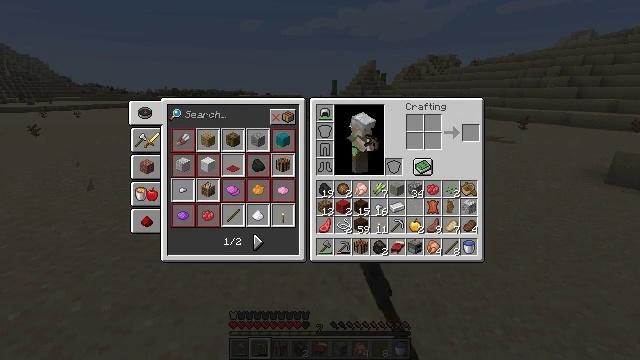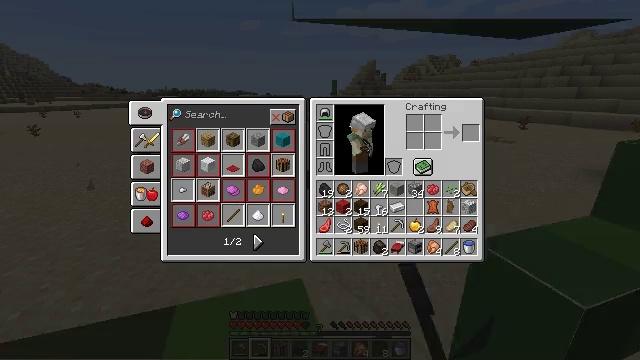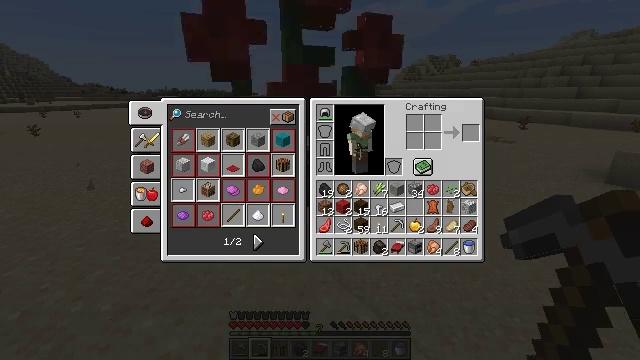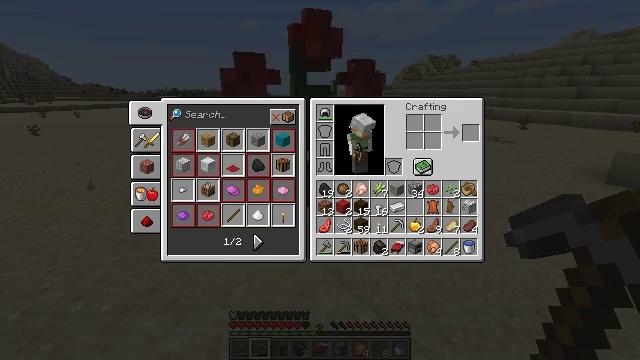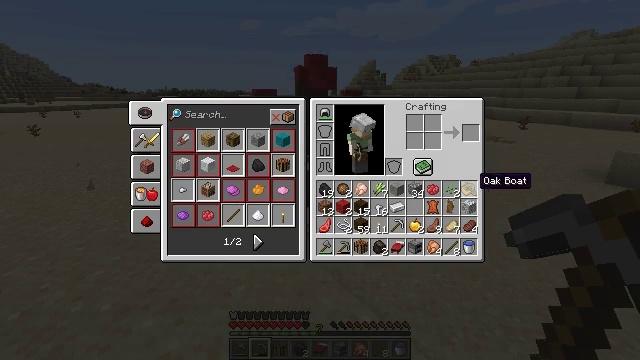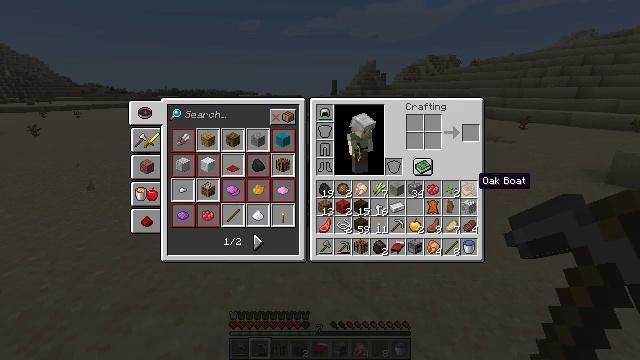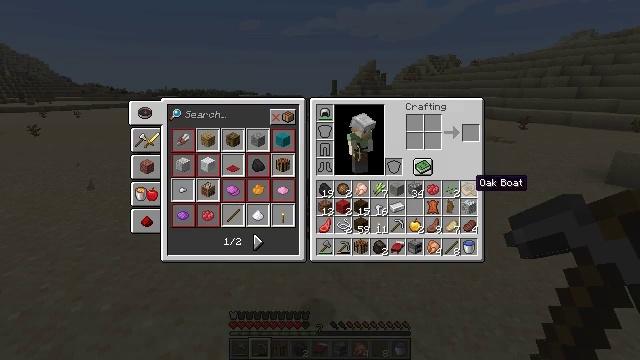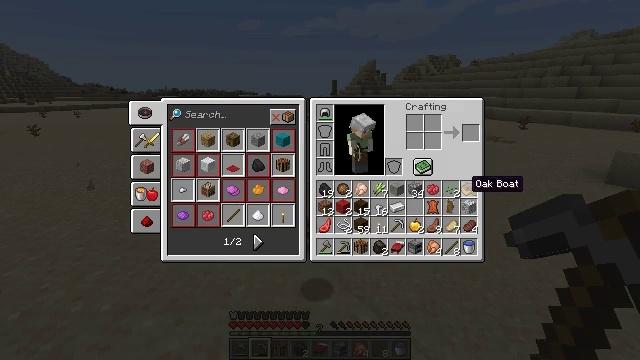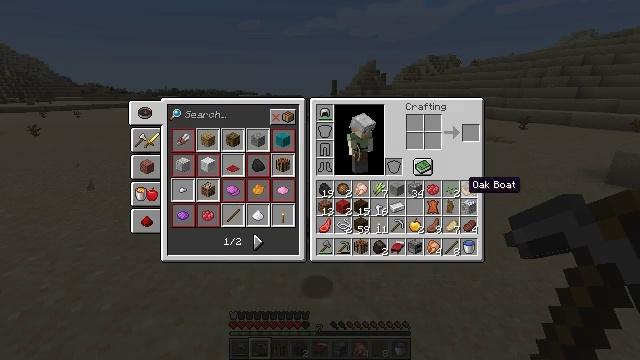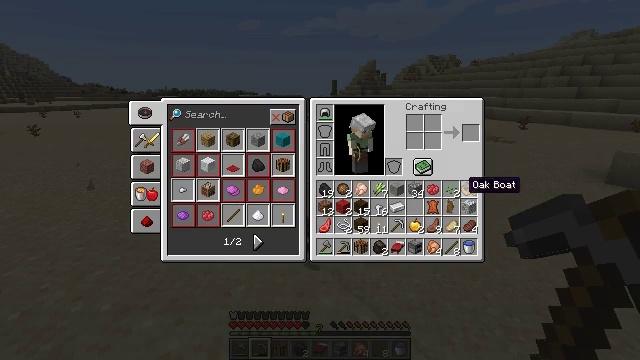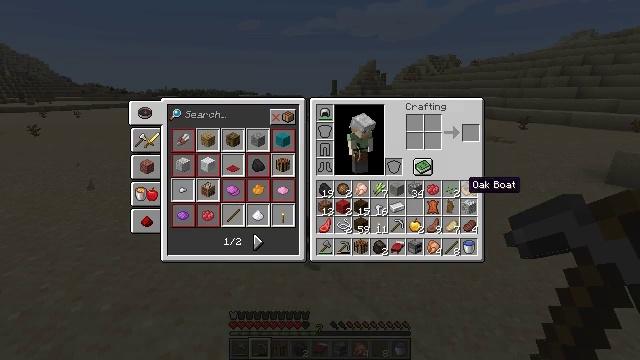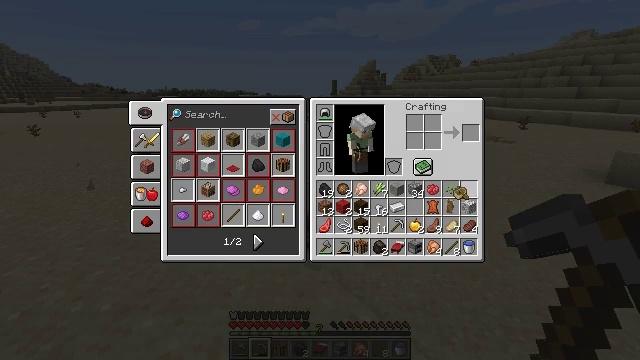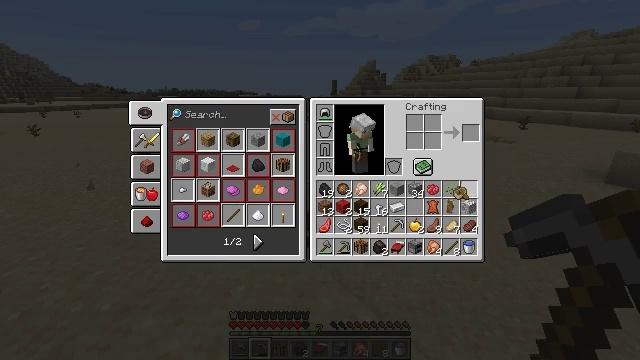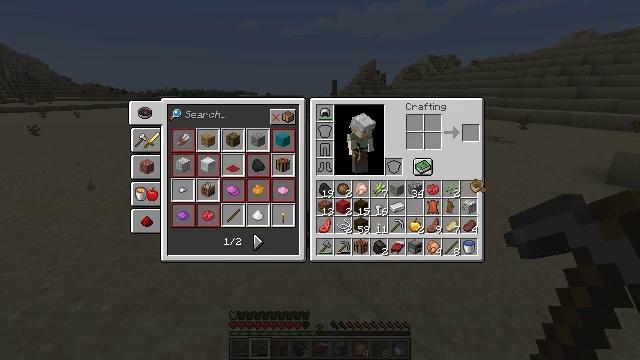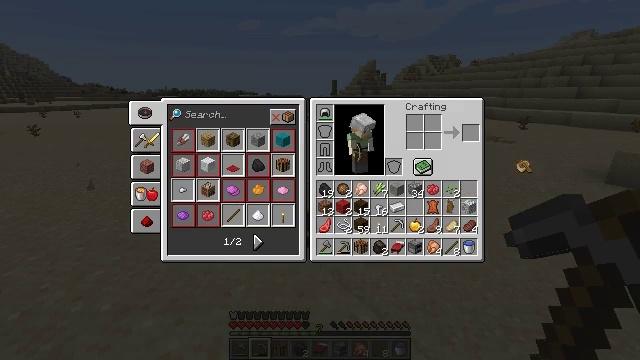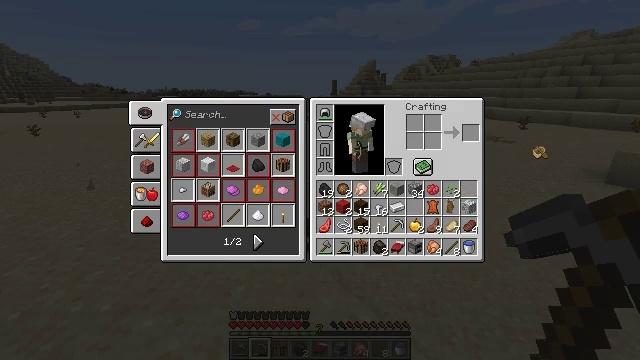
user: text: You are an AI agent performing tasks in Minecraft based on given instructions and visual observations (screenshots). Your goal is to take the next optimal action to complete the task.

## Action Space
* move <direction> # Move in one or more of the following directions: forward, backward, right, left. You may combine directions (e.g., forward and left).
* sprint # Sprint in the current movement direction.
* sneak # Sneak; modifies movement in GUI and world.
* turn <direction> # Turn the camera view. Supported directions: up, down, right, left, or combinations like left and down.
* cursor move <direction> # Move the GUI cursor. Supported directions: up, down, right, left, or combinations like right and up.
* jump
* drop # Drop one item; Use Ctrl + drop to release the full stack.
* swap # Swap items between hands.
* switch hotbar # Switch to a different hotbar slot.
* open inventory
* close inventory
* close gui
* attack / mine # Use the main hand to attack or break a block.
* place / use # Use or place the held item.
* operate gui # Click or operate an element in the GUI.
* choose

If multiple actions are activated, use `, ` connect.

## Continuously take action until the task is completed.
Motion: motion action
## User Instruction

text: Remove an oak boat from the inventory.
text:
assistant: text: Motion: cursor move left, open gui
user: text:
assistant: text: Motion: cursor move left
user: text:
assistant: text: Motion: cursor move left
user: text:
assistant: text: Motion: no_op
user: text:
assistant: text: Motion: no_op
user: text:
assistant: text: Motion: no_op
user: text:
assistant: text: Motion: no_op
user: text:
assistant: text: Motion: no_op
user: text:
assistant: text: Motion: no_op
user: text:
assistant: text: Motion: no_op
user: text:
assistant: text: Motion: operate gui
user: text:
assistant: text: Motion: operate gui
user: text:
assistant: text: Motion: cursor move right and up
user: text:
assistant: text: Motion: cursor move right and up
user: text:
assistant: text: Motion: cursor move right and up
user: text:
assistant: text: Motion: no_op
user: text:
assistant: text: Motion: operate gui
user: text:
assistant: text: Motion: operate gui
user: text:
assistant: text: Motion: operate gui
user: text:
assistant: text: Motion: no_op
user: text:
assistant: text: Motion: cursor move left and down
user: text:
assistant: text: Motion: no_op
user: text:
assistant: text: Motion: no_op
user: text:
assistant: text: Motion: no_op
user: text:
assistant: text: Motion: no_op